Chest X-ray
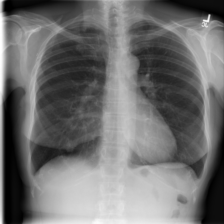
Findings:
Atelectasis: negative
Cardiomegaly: negative
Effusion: negative
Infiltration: negative
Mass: negative
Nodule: negative
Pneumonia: negative
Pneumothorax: negative
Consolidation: negative
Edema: negative
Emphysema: negative
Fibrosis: negative
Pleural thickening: negative
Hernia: negative